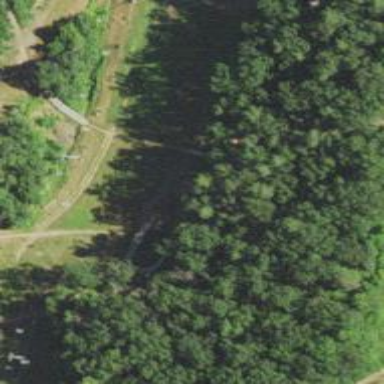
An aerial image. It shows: Path leading to bridge.